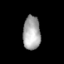
Tissue: skin
Cell type: Epithelial cells
Senescence score: 0.7368
Nuclear area (px): 576
Mean DAPI intensity: 168.667